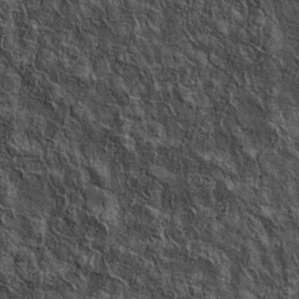
Label: non_frost